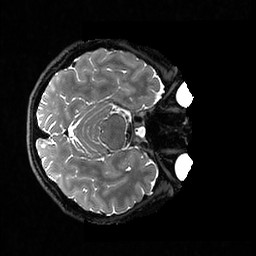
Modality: T2w
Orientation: axial
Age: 43
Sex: female
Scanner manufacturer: ge
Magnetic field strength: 3 T
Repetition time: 3.202 s
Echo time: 0.06683 s